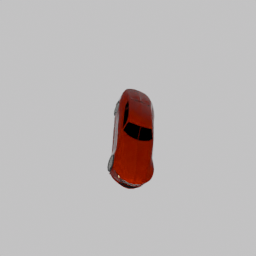
Label: mechanical